Field crop: maize
Growth stage: 1
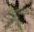
Species: atriplex